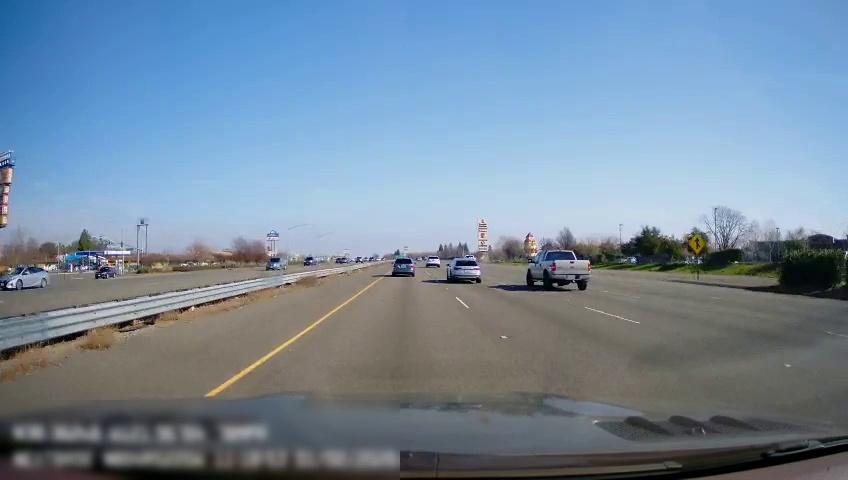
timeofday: Day
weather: Sunny
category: Drivable Space
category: Drivable Space
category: Vehicles | Car
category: Vehicles | Car
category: Vehicles | SUV
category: Vehicles | SUV
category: Vehicles | SUV
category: Vehicles | Truck
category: Vehicles | SUV
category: Vehicles | Car
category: Vehicles | Truck
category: Lanes | Current Lane
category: Lanes | Current Lane
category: Lanes | Alternate Lane
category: Lanes | Alternate Lane
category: Traffic | Lights
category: Traffic | Lights
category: Traffic | Signs